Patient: sex M, age 52
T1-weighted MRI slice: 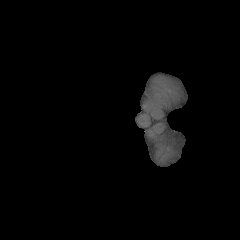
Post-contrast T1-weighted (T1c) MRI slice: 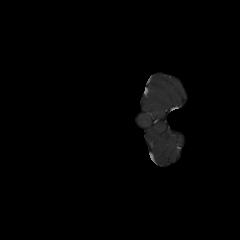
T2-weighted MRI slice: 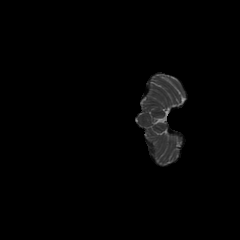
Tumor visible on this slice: no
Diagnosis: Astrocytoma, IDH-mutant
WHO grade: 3